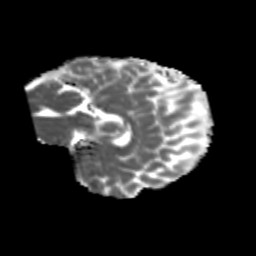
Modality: MD
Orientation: sagittal
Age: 29
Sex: male
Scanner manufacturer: siemens
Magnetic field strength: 3 T
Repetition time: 1.8 s
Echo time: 0.07 s